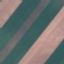
Label: AnnualCrop